Question: I have a layering problem with two existing buttons and a NSImageView. I have a custom view called PhotosView which inherits from NSView with two buttons (arrows):
'''
@interface PhotosView : NSView
- (void)setPhoto:(NSURL *)path;
@end
'''
In the implementation of the setPhoto method I add a photo to the PhotosView:
'''
- (void)setPhoto:(NSURL *)path
{
[imageView removeFromSuperview];
imageView = [[NSImageView alloc] initWithFrame:[self frame]];
[imageView setImage:[[NSImage alloc] initWithContentsOfURL:path]];
[self addSubview:imageView];
}
'''
The imageView gets added on top of the two buttons. In my research I only found similar problems to iOS-development. The one helpful thread is here: <URL>, but I can't really believe there isn't an easier solution?

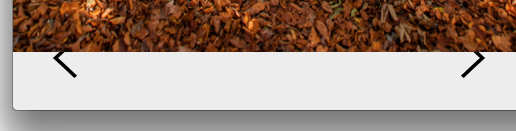
Answer: Change your last line to:
'''
[self addSubview:imageView positioned:NSWindowBelow relativeTo:nil];
'''
(See the API <URL>